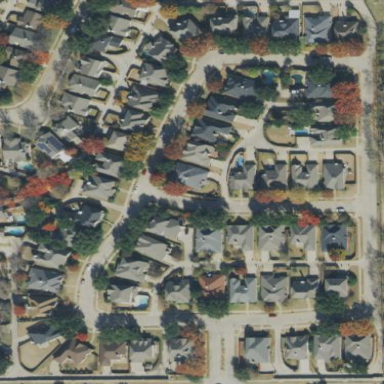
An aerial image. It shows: Residential neighbourhood.